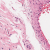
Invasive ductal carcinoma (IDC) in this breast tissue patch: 0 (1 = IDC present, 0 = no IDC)